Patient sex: M
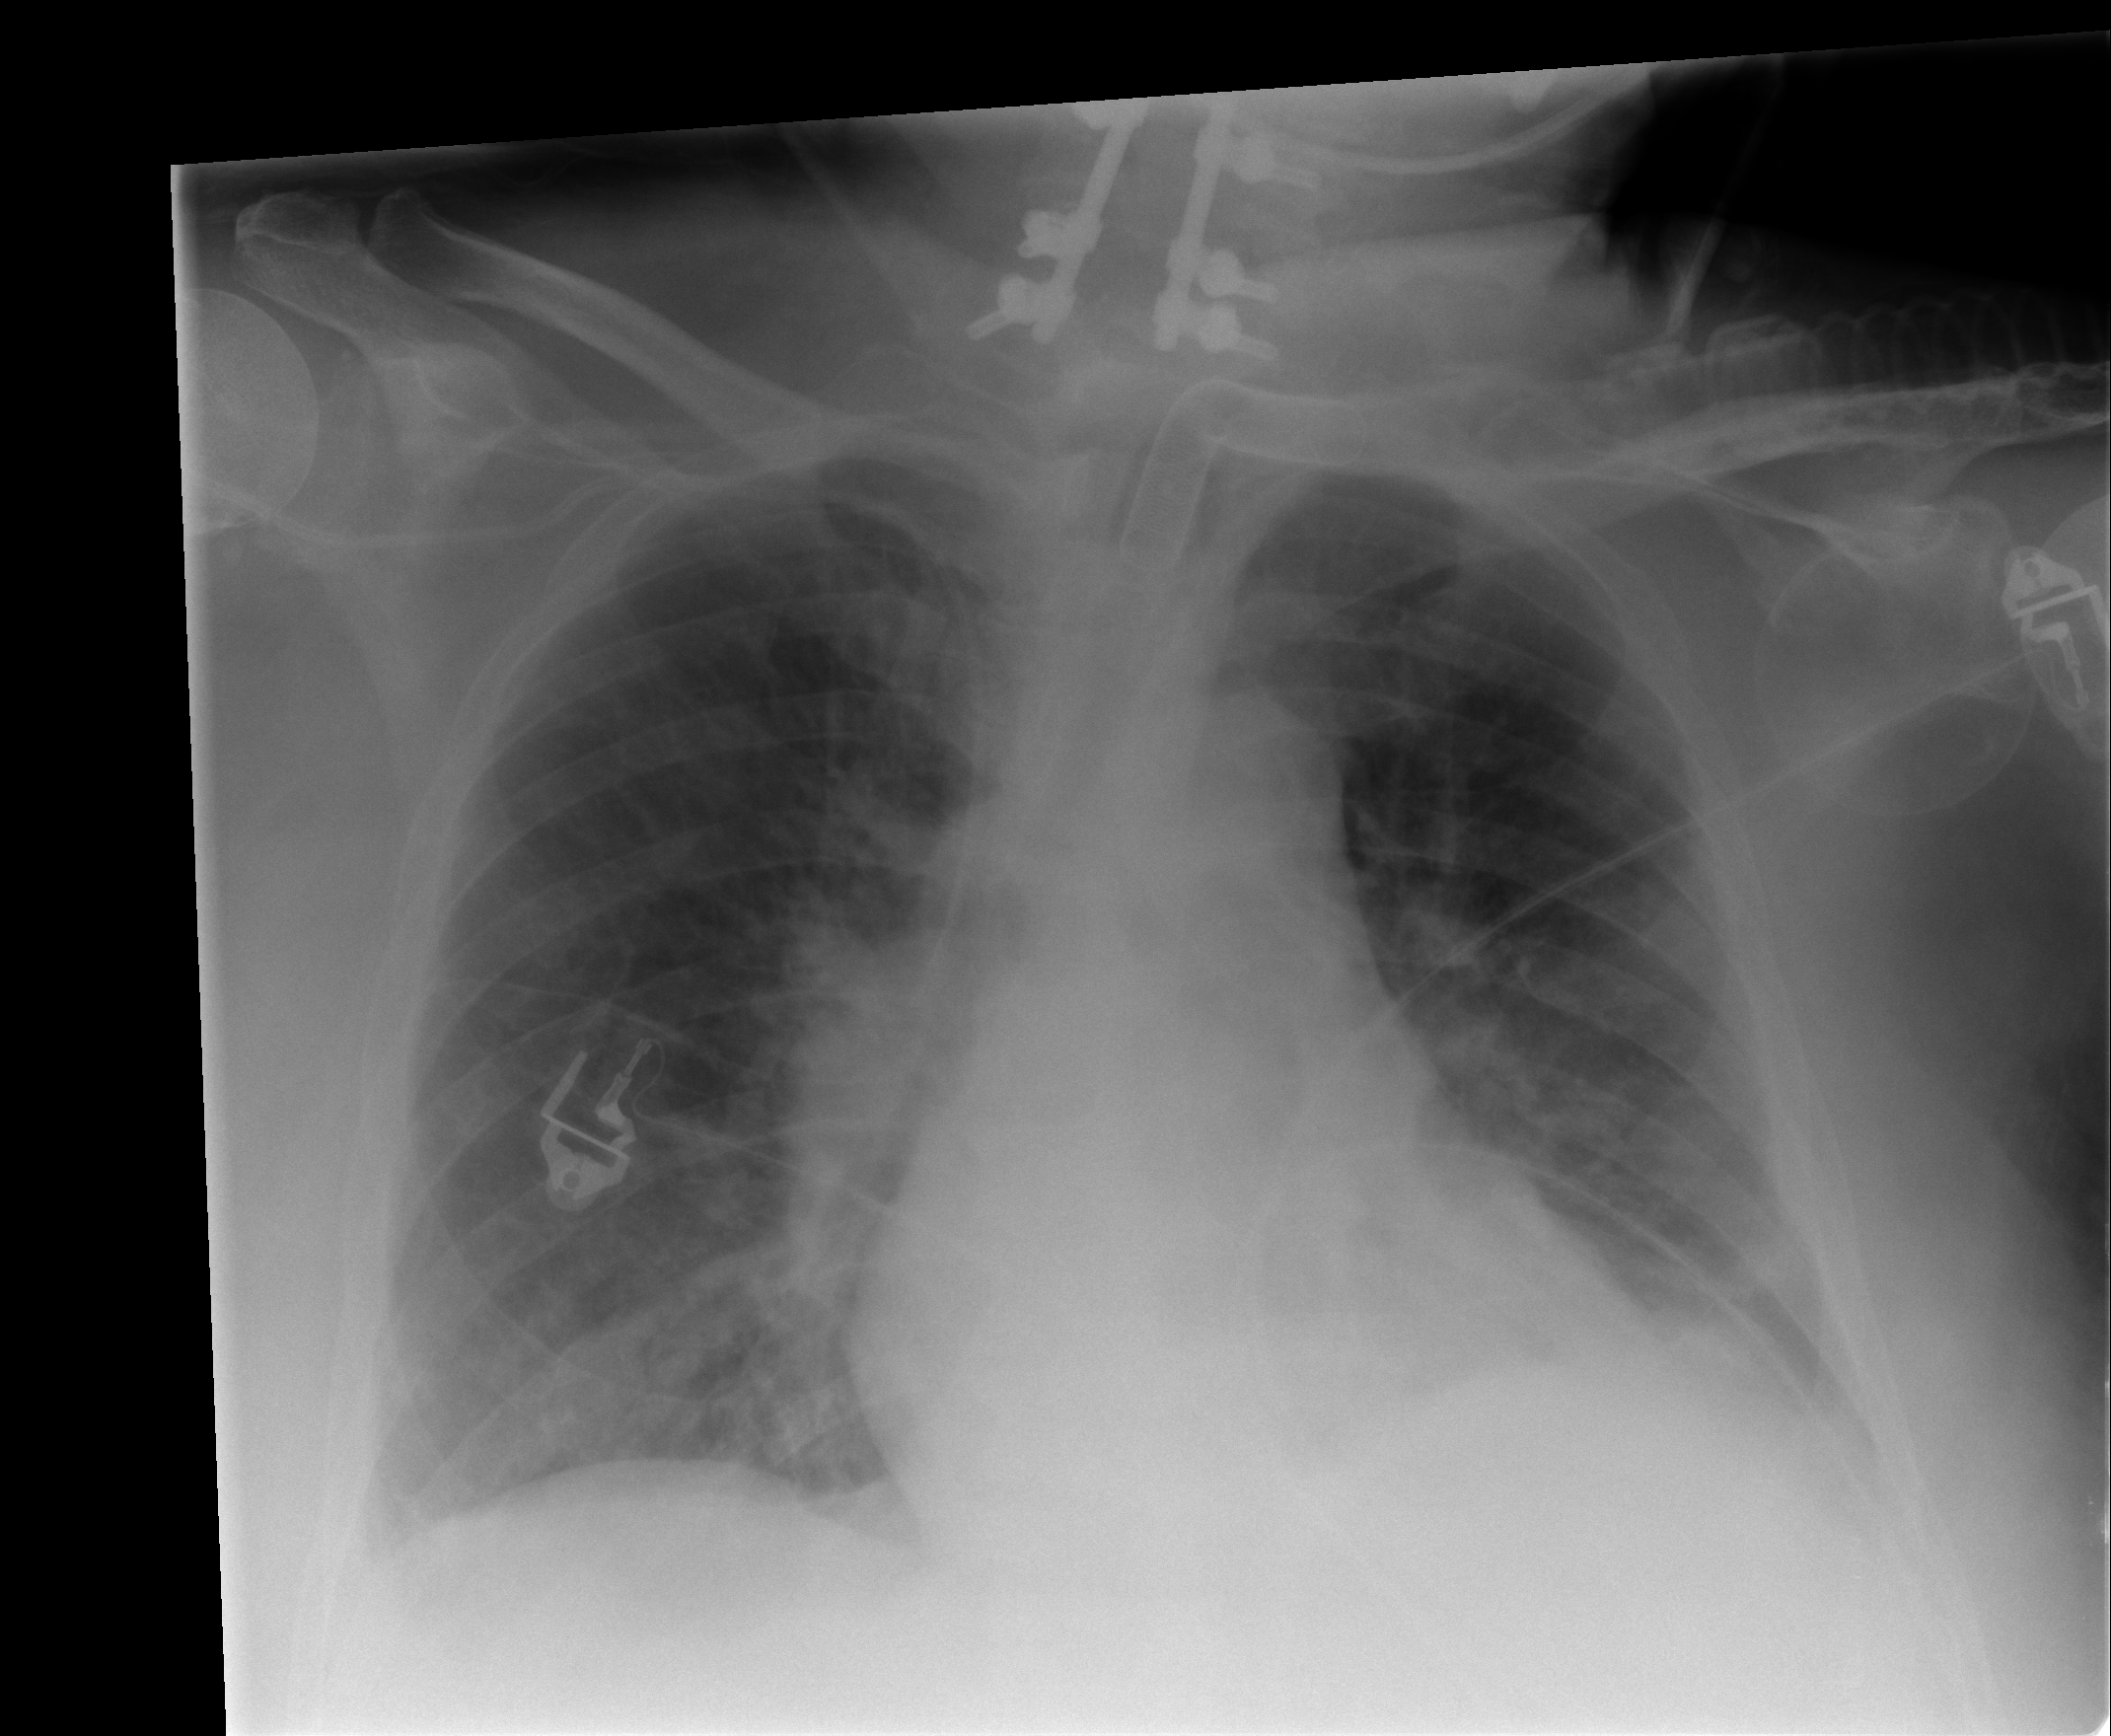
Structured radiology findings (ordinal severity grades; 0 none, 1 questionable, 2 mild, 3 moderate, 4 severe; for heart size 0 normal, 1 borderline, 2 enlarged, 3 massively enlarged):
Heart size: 2
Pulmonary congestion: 2
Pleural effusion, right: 0
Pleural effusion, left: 2
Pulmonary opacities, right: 1
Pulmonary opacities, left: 1
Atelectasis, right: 2
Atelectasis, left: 1